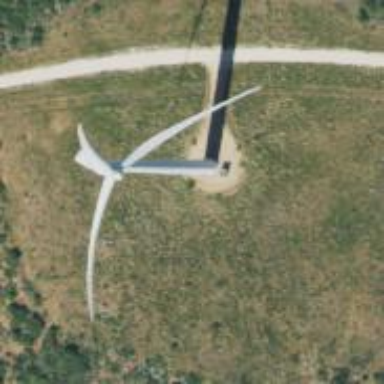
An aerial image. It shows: Wind generator powered by wind. The generator type is horizontal axis and it uses wind turbines.